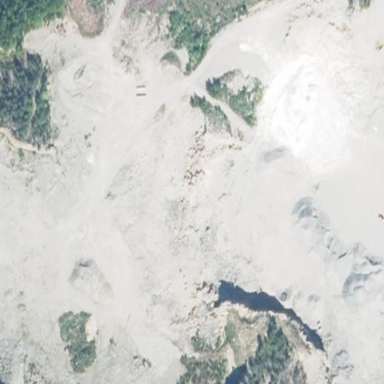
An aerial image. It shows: Quarry area.